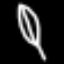
Label: leaf